The image is the raw time-domain waveform of a rolling-element bearing's vibration signal. Diagnose the bearing from this image, choosing from: normal, inner_race, outer_race, ball.
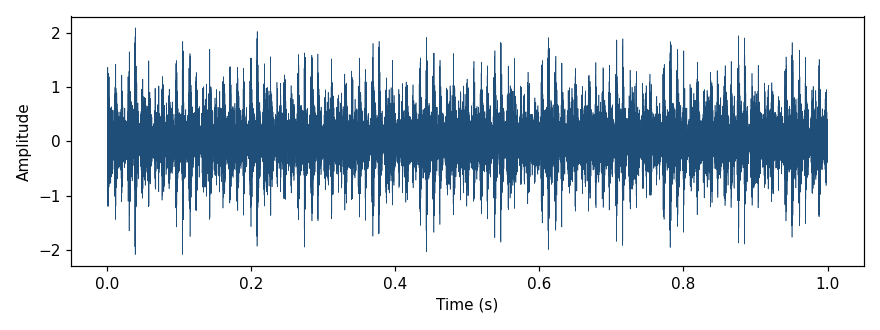
Answer: outer_race